Field crop: maize
Growth stage: 1
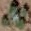
Species: chenopodium